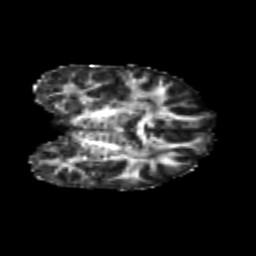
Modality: FA
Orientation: coronal
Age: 24
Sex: female
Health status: healthy
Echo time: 0.074 s